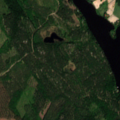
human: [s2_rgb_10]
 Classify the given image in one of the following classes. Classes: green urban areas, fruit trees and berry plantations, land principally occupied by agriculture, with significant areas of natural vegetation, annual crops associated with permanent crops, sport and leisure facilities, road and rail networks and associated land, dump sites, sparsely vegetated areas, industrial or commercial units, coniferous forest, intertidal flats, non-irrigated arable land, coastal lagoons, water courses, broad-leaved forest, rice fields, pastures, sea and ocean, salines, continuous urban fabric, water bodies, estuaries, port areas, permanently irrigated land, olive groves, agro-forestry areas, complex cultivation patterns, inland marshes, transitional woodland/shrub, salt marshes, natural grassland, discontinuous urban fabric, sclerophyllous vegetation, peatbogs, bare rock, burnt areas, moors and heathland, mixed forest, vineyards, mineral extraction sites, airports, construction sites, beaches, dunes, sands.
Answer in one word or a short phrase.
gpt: land principally occupied by agriculture, with significant areas of natural vegetation, coniferous forest, mixed forest, water bodies